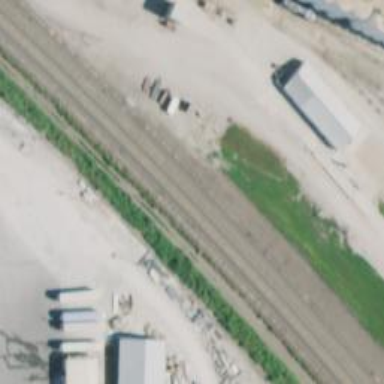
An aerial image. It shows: Railway siding for service.